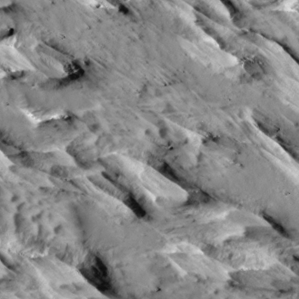
Label: non_frost